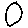
Label: circle